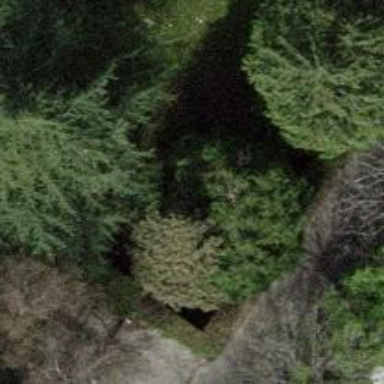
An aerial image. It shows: Evergreen needle-leaved tree.